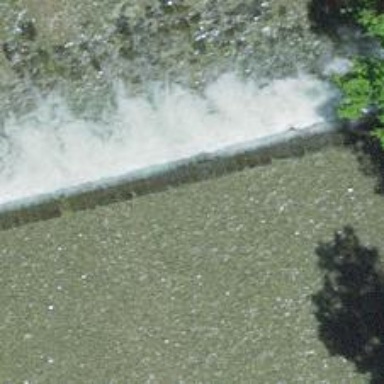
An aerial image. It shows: Weir along the waterway.